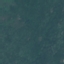
Land use / land cover: Forest